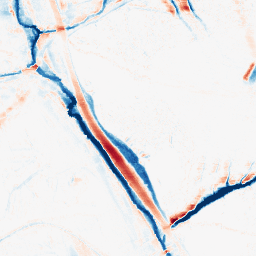
Category: morphological
Decomposition family: morphological_ellipse
Decomposition parameters: operation: average
width: 10
height: 20
Upsampling method: lanczos
Upsampling parameters: scale: 8
Upsampling scale: 8